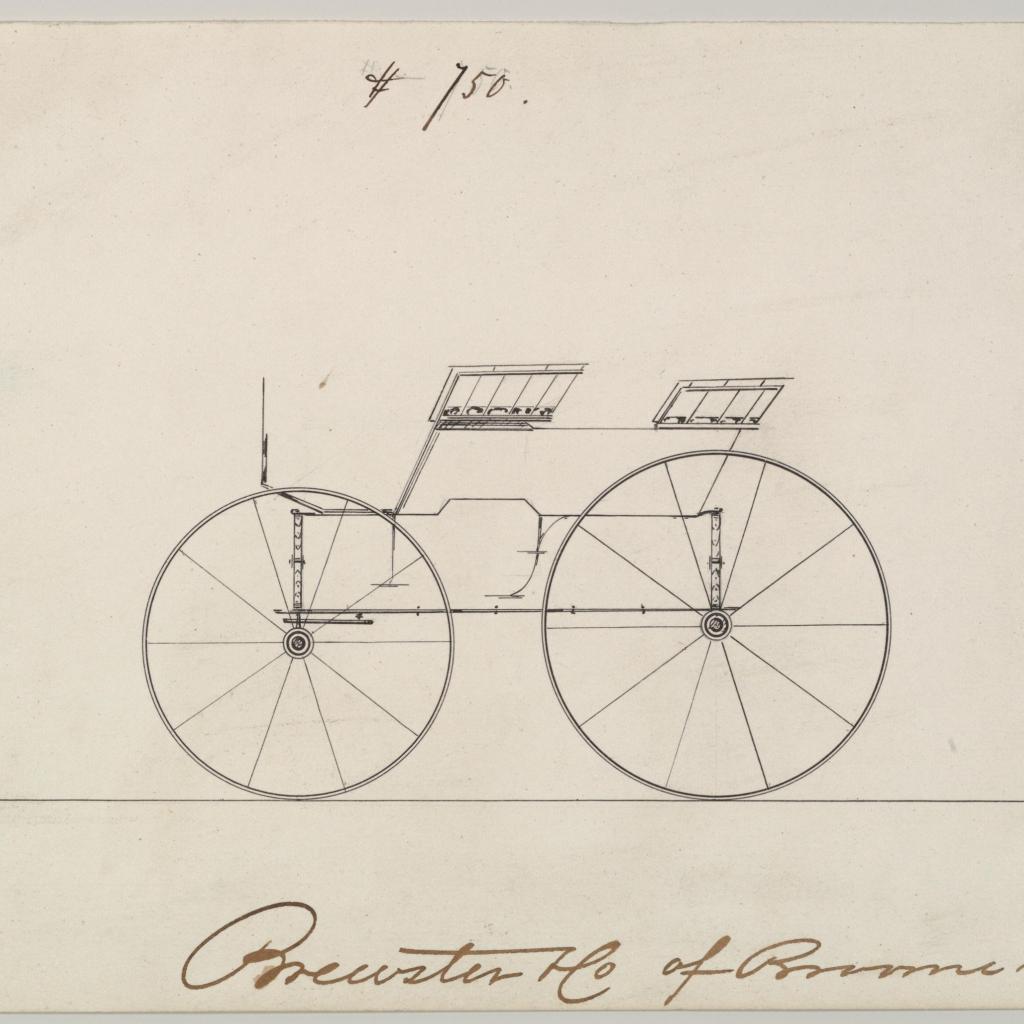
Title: Design for Wagon, no. 750
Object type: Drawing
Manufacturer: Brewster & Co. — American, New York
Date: ca. 1860
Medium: Pen and black ink
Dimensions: sheet: 6 1/16 x 8 15/16 in. (15.4 x 22.7 cm)
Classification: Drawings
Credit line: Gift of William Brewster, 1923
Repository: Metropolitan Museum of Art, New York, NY